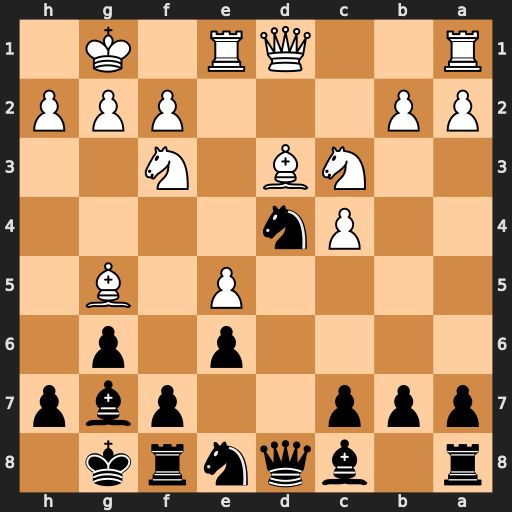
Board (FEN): r1bqnrk1/ppp2pbp/4p1p1/4P1B1/2Pn4/2NB1N2/PP3PPP/R2QR1K1
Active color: b
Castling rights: -
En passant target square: -
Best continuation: Nxf3+ Qxf3 Qxg5